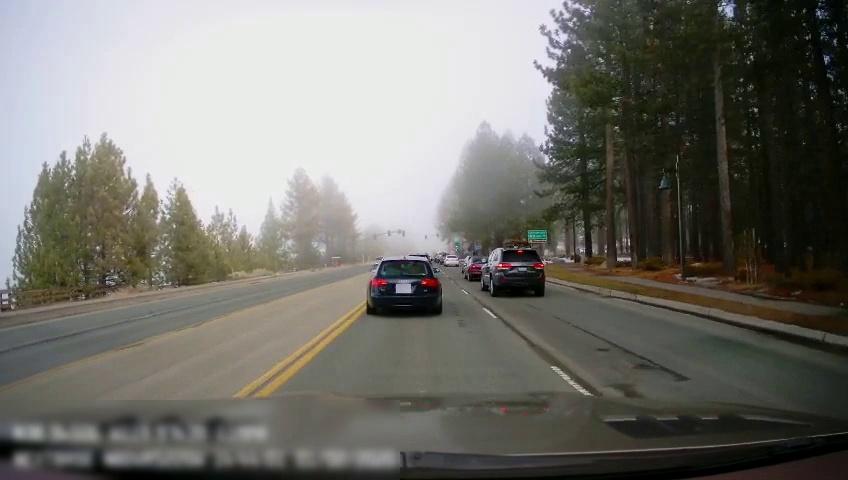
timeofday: Day
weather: Sunny
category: Drivable Space
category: Vehicles | Car
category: Vehicles | SUV
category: Vehicles | Car
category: Vehicles | Car
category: Lanes | Opposite Lane
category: Lanes | Current Lane
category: Lanes | Current Lane
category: Traffic | Signs